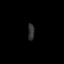
Tissue: prostate
Cell type: T cells
Senescence score: 0.9188
Nuclear area (px): 104
Mean DAPI intensity: 47.962